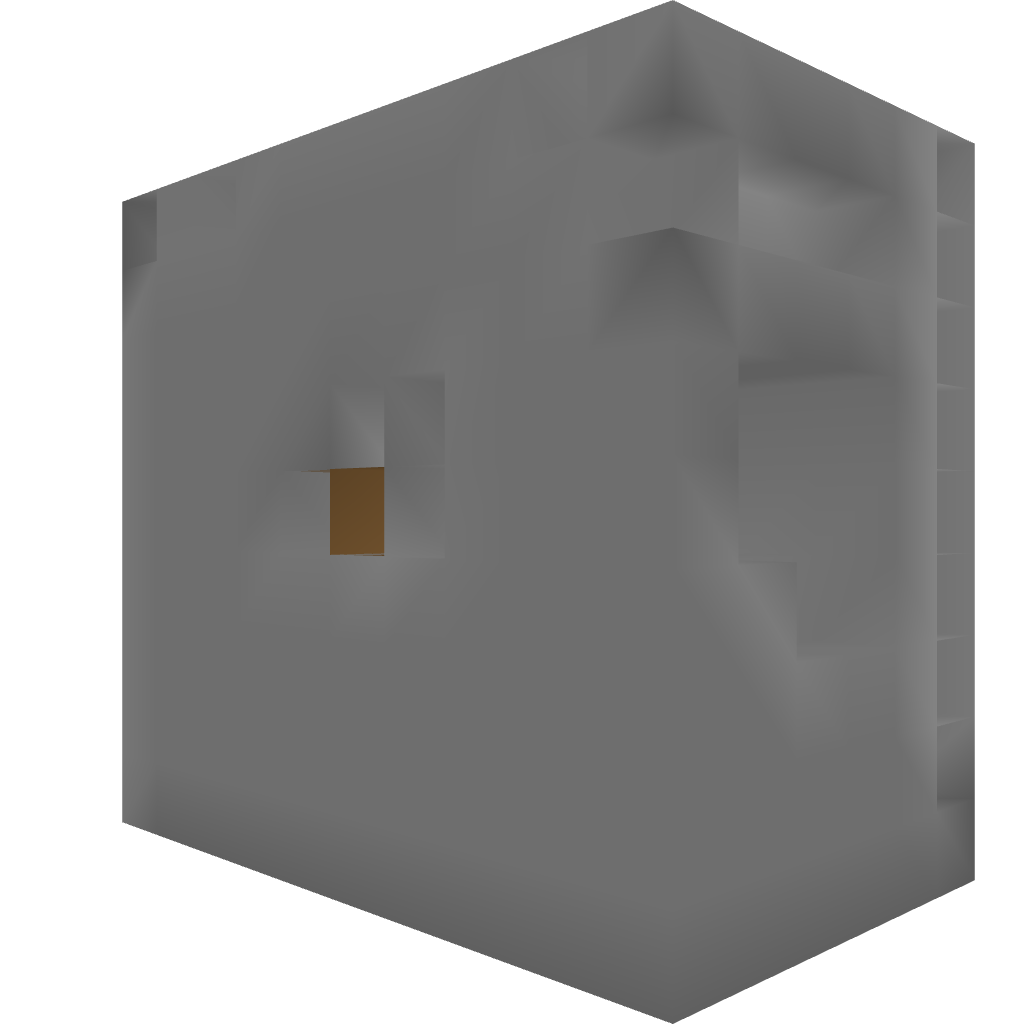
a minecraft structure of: Tunnel Trap bad low quality